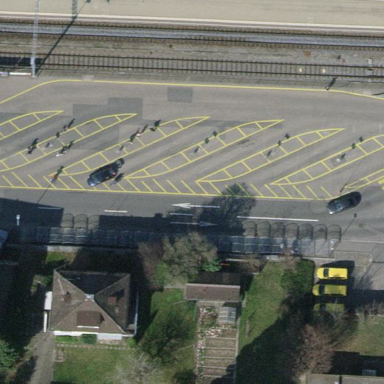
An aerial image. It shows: Bus station serving as public transport station.